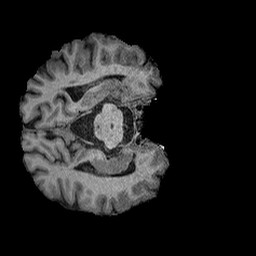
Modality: T1w
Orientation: axial
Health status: healthy